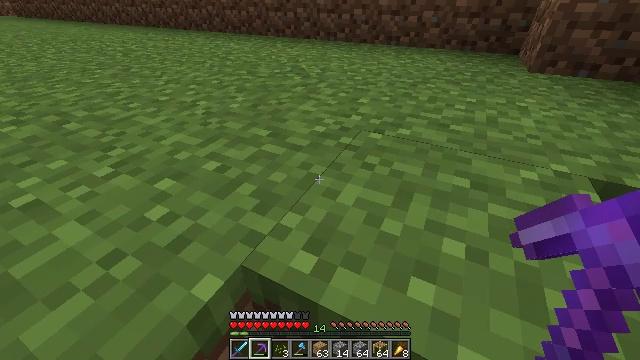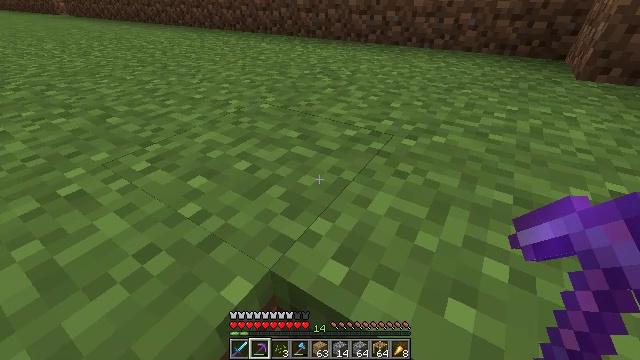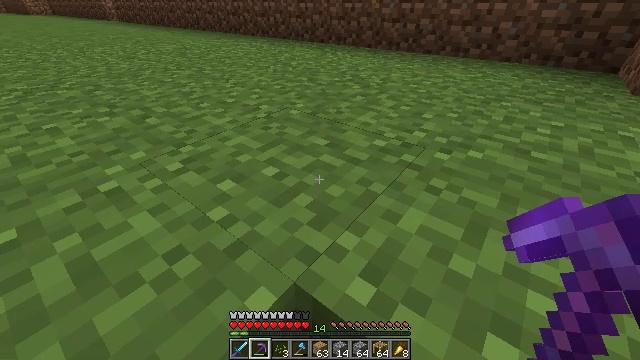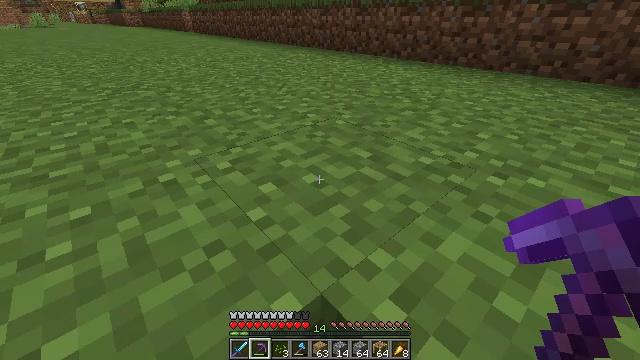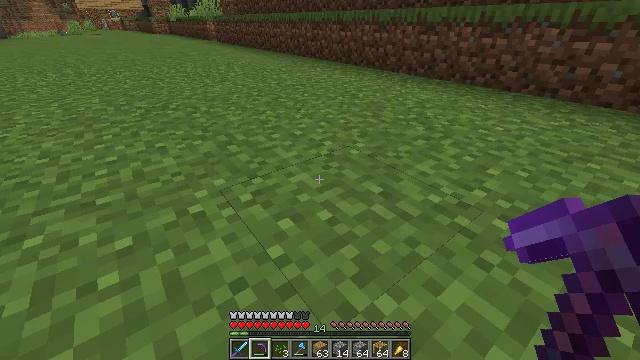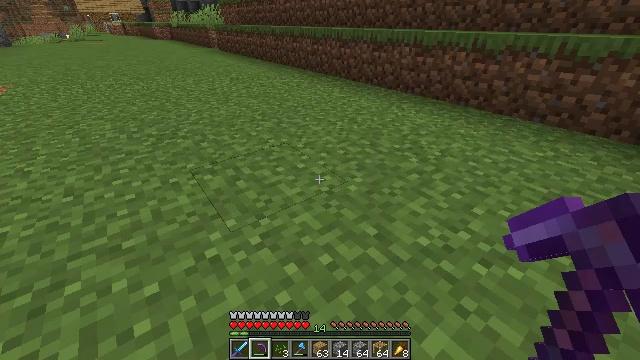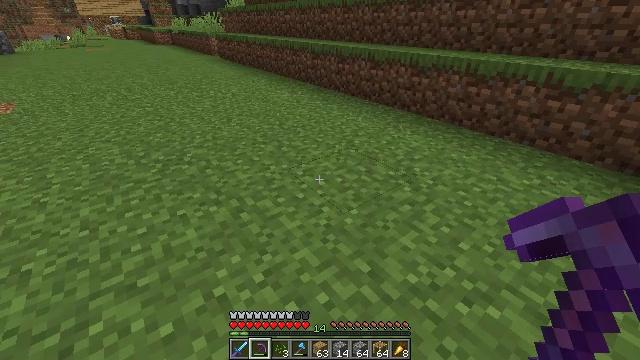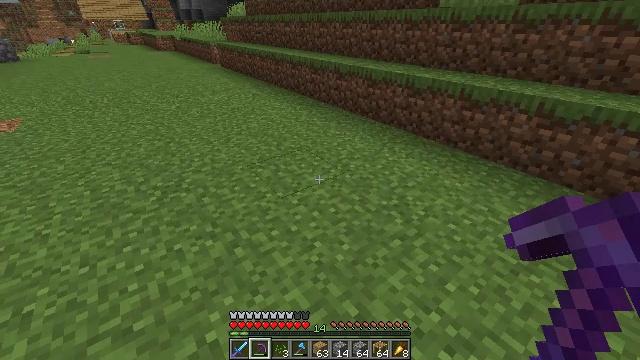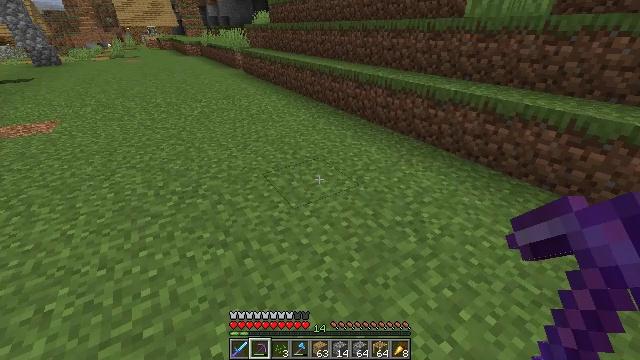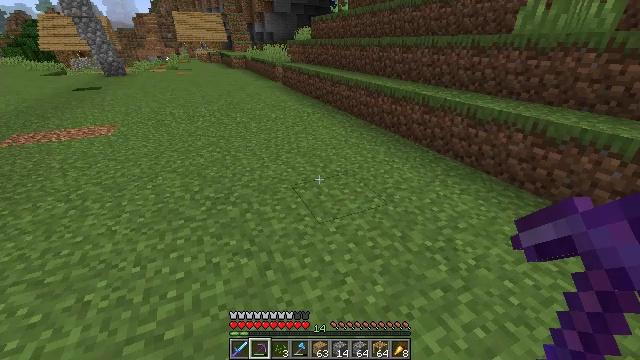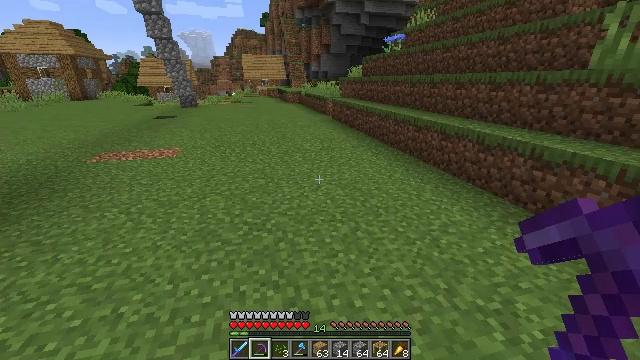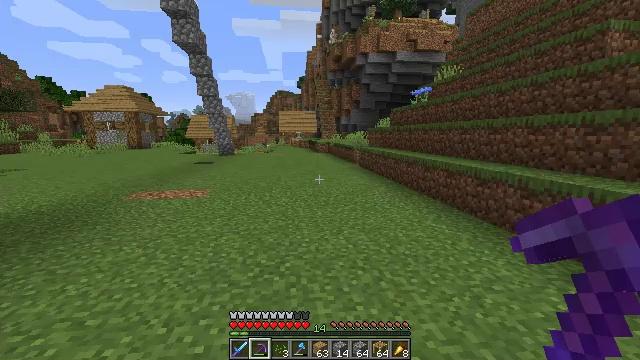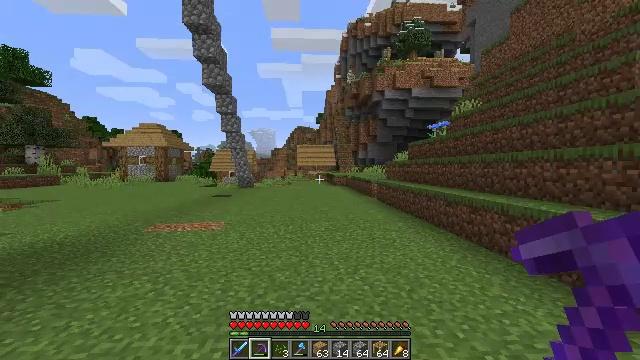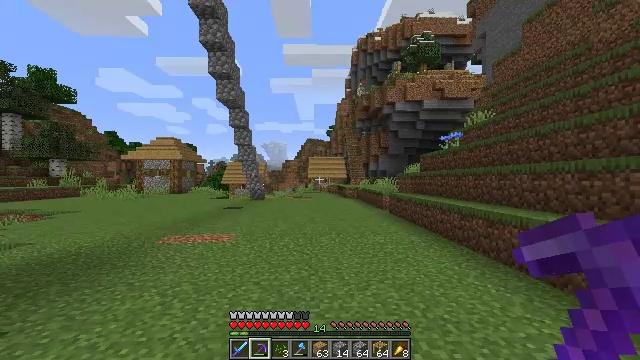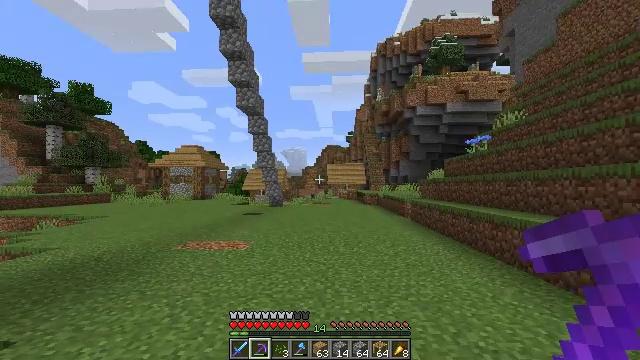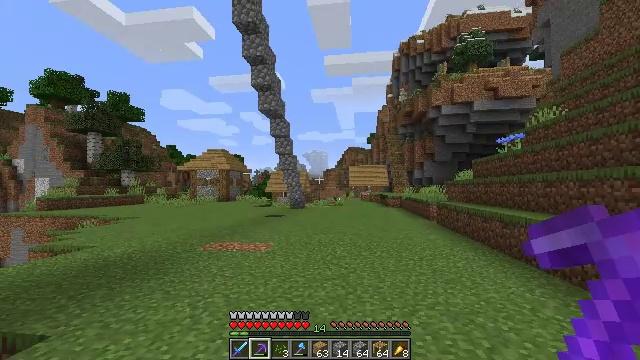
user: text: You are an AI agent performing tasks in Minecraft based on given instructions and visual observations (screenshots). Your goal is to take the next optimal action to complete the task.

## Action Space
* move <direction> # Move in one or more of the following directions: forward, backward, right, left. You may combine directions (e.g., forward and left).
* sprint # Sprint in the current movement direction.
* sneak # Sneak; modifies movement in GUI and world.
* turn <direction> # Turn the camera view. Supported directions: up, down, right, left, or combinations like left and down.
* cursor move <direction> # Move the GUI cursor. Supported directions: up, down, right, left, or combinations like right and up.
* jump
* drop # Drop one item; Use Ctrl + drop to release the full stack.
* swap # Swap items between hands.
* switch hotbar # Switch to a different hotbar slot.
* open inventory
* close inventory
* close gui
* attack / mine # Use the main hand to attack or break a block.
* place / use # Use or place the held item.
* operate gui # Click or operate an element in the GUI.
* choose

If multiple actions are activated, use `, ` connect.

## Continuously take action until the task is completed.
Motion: motion action
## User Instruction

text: Harvest tall grass for seeds.
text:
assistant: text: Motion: move forward, turn left
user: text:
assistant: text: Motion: move forward, turn left and up
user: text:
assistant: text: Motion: move forward, turn left and up
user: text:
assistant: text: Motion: move forward, turn left, jump
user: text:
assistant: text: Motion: move forward, jump
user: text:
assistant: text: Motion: move forward, jump
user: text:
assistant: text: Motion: move forward, jump
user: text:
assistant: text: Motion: move forward, turn left, jump
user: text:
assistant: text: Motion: move forward, turn left and up, jump
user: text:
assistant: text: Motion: move forward, turn left and up
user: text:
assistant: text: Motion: move forward, turn left and up
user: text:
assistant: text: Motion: move forward, turn left and up
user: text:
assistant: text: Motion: move forward, turn left and up
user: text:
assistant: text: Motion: move forward, turn left and up
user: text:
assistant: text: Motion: move forward, turn left
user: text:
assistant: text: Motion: move forward, sprint, turn left
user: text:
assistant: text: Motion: move forward, sprint
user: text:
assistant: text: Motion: move forward, sprint
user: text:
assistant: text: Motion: move forward, sprint
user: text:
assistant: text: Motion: move forward, sprint
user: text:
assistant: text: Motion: move forward, sprint
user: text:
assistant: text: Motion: move forward
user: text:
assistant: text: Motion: move forward
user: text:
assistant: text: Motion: move forward
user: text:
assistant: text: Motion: move forward
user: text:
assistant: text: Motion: move forward, sprint, turn right
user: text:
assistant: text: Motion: move forward, sprint, turn right
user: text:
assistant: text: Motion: move forward, sprint, turn right
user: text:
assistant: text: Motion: move forward, sprint, turn right
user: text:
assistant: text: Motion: move forward, sprint